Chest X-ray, PA view. Patient: 66 years old, sex M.
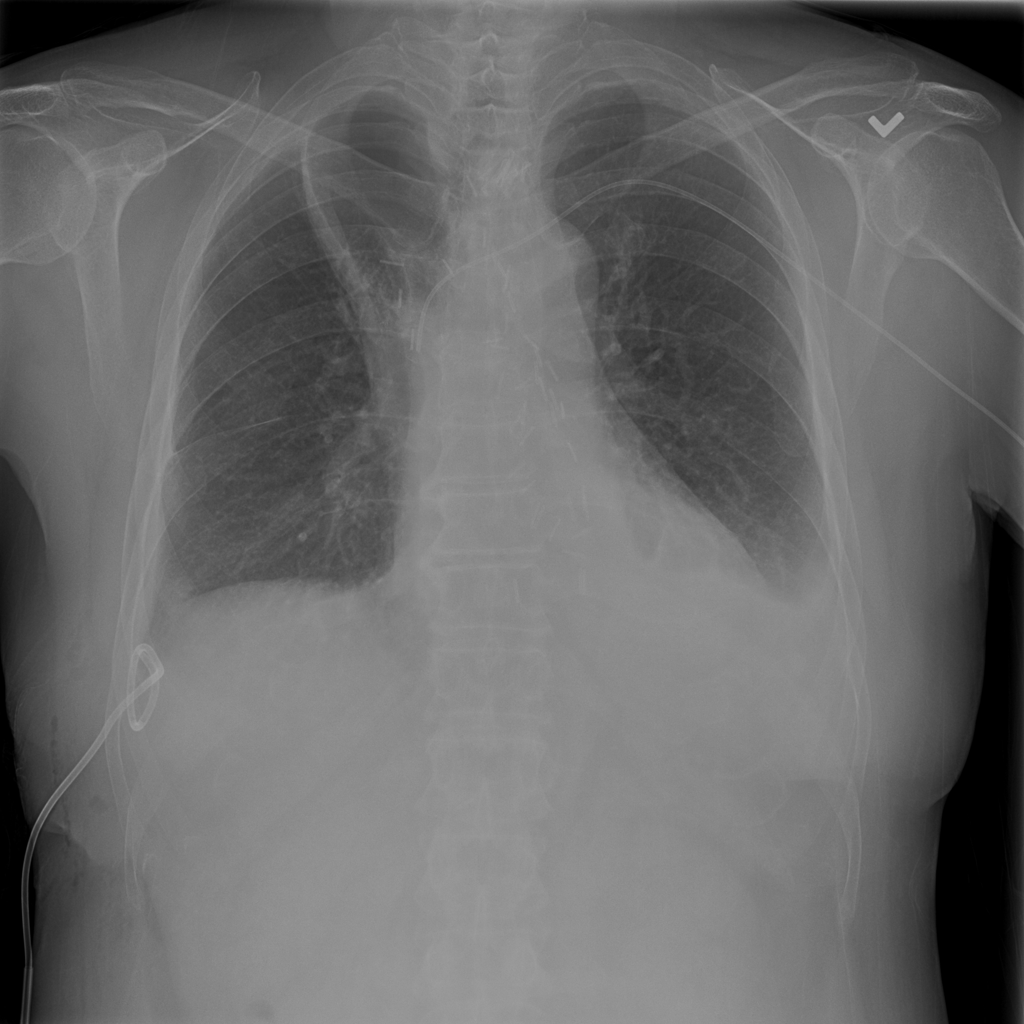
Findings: Effusion